Question: I am having Windows 7 x64 SP1. I have downloaded symbols from:
<URL>
I have downloaded and installed x64 RTM and x64 SP1 symbols for Windows 7 x64 SP1. Installed on 'T:\Symbols' folder.
But When I debug a 64-bit native C++ application, the symbols would not load at all. For 'ntdll.dll', for instance, the PDBs are located in:
- 'T:\Symbols\ntdll.pdb\6192BFDB9F04442995FFCB0BE95172E12'- 'T:\Symbols\ntdll.pdb\CFF40300FD804691B73E12CF2A150EE02'
But Visual Studio (2008/2010) will not load symbols. While debugging, from Modules View, I select 'ntdll.dll' and say 'Load Symbols From -> Symbol Path', the specify the 'ntdll.pdb'. For both of mentioned paths, it will always say:
> A matching symbol file was not found in this folder.
I have also added this folder ('T:\Symbols') in 'Debugging -> Options', but it will still not load the symbols. While debugging, 'Load All Symbols' button would be enabled, and clicking would not load the symbol either!
For 32-bit the PDB filename would be 'wntdll.pdb' for 'ntdll.dll' and would be stored in GUID-named folders in fashion mentioned above. But VS will not load symbols for 32-bit debugging either.
Quite interestingly (and frustratingly), when I select 'Load Symbols From -> Microsoft Symbols Server', it will download and perfectly. It will download the symbols at following location (full path for 'ntdll'):

'\Users\...\AppData\Local\Temp\SymbolCache\ntdll.pdb\6192BFDB9F04442995FFCB0BE95172E12'
Here you can see the GUID is matching with the GUID-named folder in 'T:\Symbols' path, but for manually installed symbols VS is rigid not to load it!
For NTDLL.PDB, despite the respective folder being same, and the size of PDB also being same, the timestamp might be different.
Sometimes VS would also place symbols in:
'C:\...\AppData\Local\Temp\SymbolCache\MicrosoftPublicSymbols'
If VS would download correct symbols ONLY from Microsoft Symbols Server, then what the use of locally downloaded symbols?
My question is basically how to load locally downloaded and installed symbols?
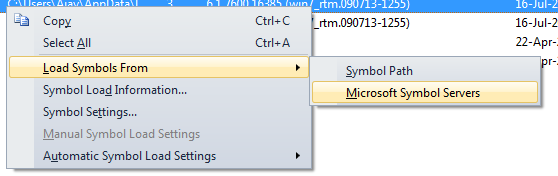
Answer: The download links for the RTM or SP1 symbols are pretty much useless. After each patch day you will get a changed ntdll.dll or other central OS libraries. This will render your "old" pdbs useless. You need to download them therefore from the symbol servers to be sure that you are up to date.
But since not all dlls are changed you should set your Symbol server download cache to the same location where you have unpackaged your downloaded symbols.
Go to:
Tools - Options - Debugging - Symbols
and set the path for Cache symbols in this directory.
Load all symbols means that you do load all symbols for all modules that are loaded in your current process. But it will not dowload all symbols for all dlls that are used by Windows. If you do download Windbg you get a tool called symchk.exe which allows you to download the symbols for all binaries recursively.